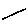
Label: line